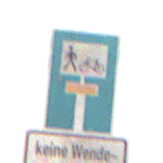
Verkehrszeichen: SackgasseRadverkehrFussgaengerDurchlaessig
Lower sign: HinweisGeaenderteVorfahrtVerkehrsfuehrungVerkehrsregelung3
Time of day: MorningAfternoon
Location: Outdoor (Nature)
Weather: Overcast
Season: NotSpecified
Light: Natural